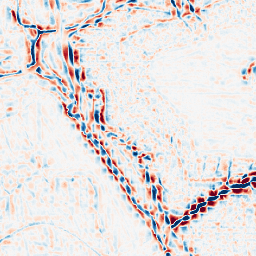
Category: wavelet
Decomposition family: wavelet_biorthogonal
Decomposition parameters: wavelet: bior2.4
level: 3
Upsampling method: linear_exact
Upsampling parameters: scale: 4
Upsampling scale: 4